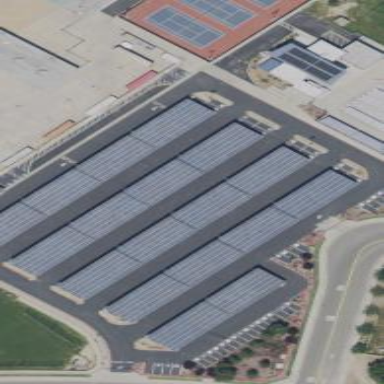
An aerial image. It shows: Solar photovoltaic panel on the roof of building used as solar power generator.